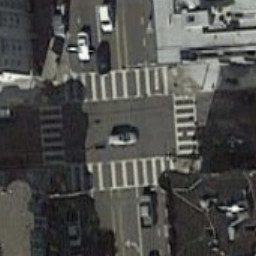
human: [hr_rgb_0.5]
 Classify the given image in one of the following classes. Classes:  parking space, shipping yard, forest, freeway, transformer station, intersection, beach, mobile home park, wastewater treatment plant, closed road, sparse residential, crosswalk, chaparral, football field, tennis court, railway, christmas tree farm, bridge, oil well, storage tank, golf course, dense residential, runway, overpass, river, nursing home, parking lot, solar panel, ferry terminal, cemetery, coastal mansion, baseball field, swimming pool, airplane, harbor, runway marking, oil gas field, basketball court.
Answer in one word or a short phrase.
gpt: crosswalk